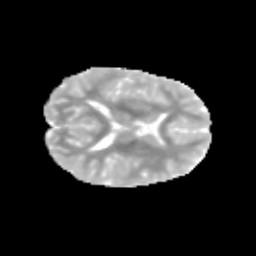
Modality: MD
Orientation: axial
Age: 9
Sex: female
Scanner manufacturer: siemens
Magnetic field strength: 3 T
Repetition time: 3.8 s
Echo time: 0.07 s